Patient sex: M
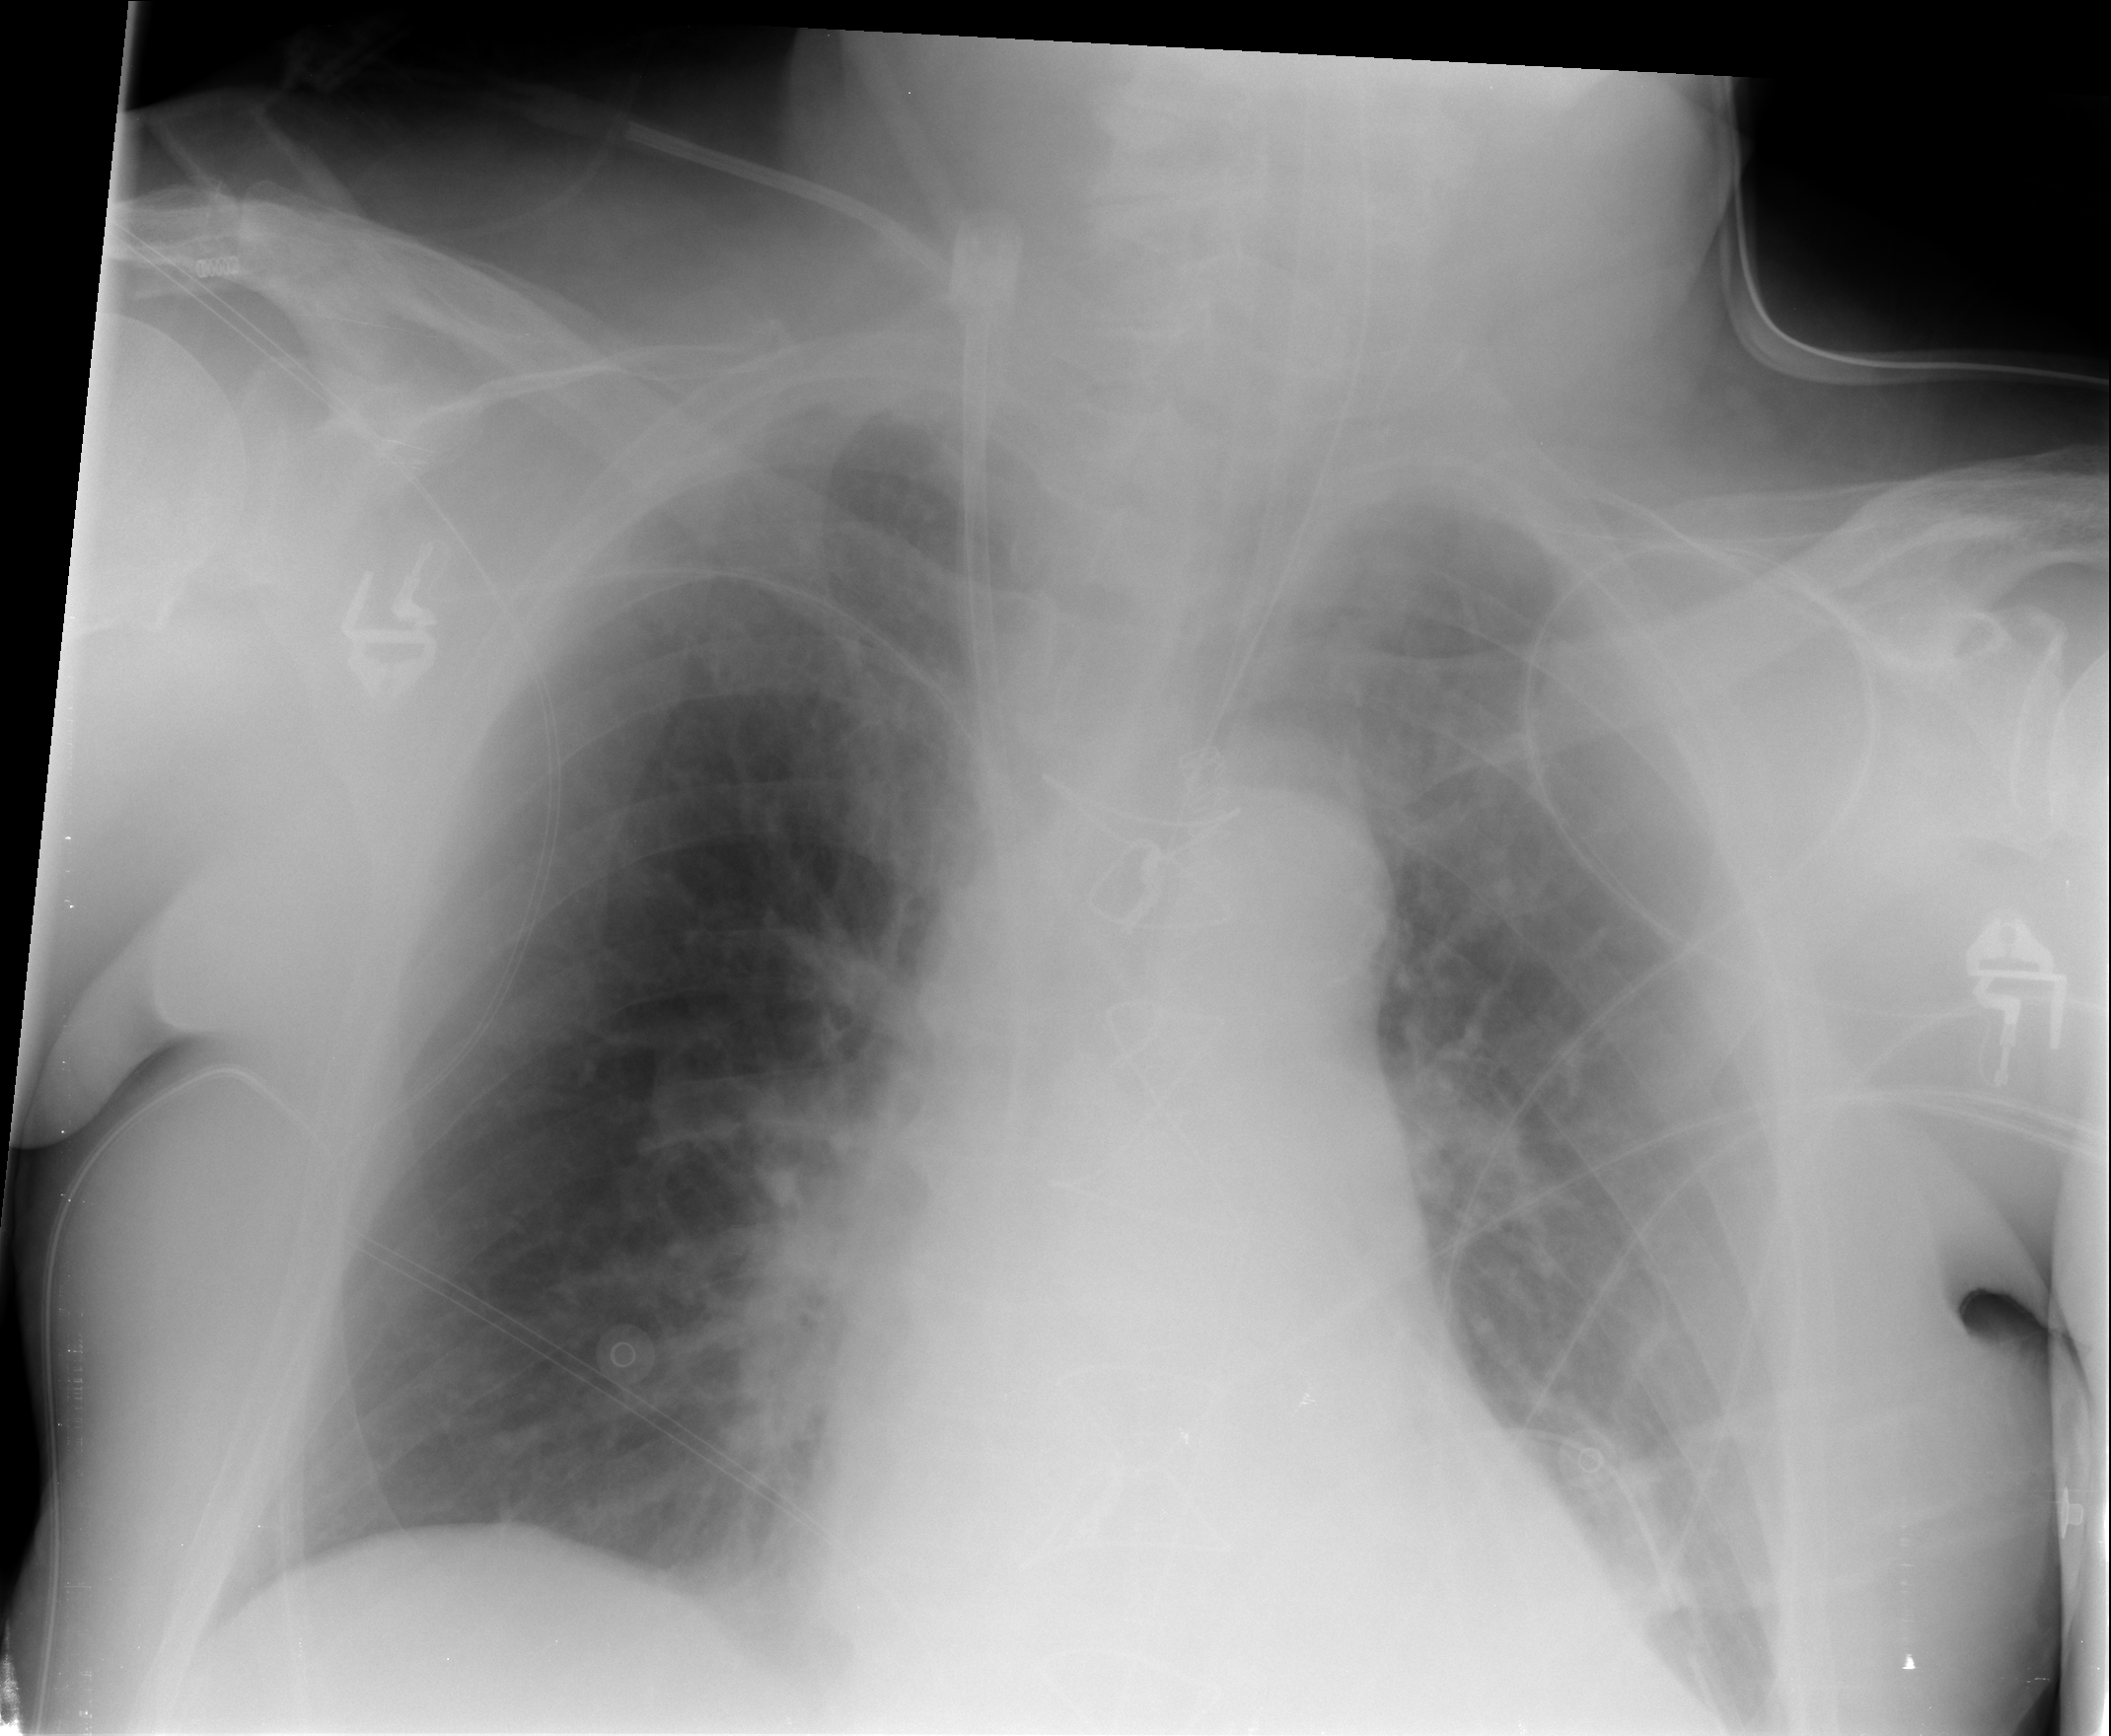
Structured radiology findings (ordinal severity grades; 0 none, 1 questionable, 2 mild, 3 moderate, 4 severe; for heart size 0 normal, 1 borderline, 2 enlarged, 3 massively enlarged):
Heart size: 1
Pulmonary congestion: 2
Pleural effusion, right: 0
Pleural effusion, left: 2
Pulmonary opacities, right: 0
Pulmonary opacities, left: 0
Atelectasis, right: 0
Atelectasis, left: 2